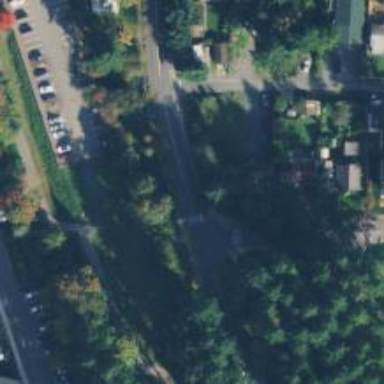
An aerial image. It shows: Footway along the road.